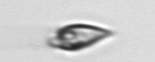
Label: Oxytoxum